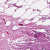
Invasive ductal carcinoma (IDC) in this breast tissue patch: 0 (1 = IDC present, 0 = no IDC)